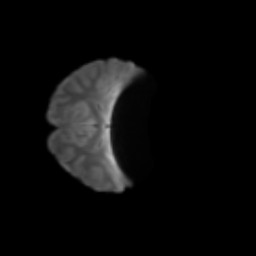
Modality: T2w
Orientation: axial
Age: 13
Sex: male
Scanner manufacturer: siemens
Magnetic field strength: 3 T
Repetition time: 3.8 s
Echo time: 0.07 s